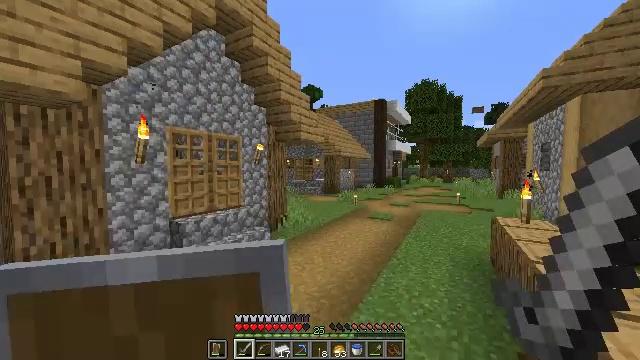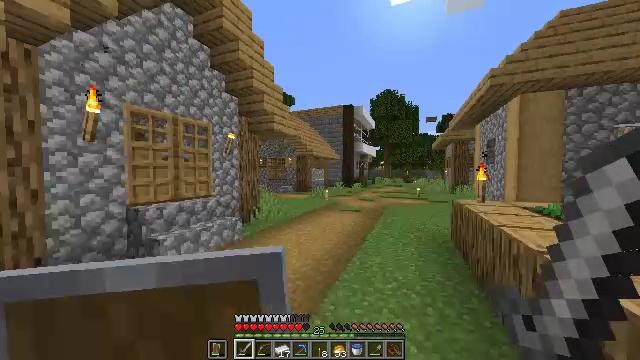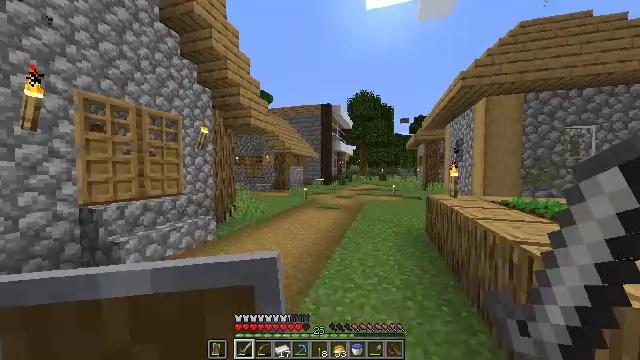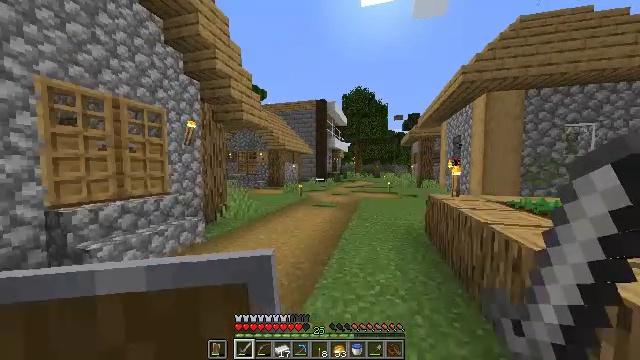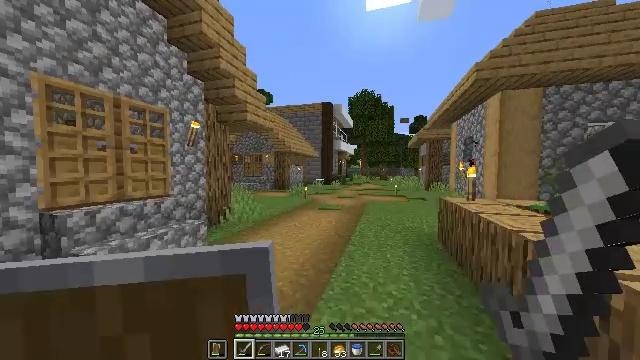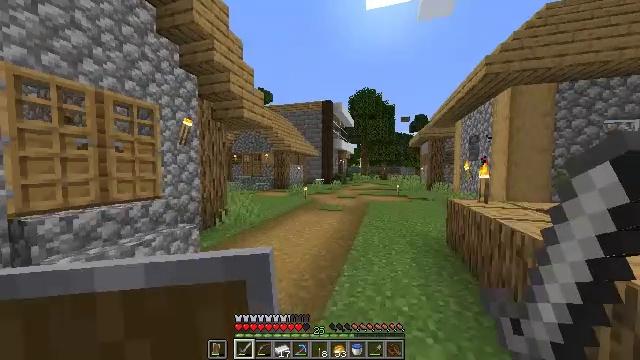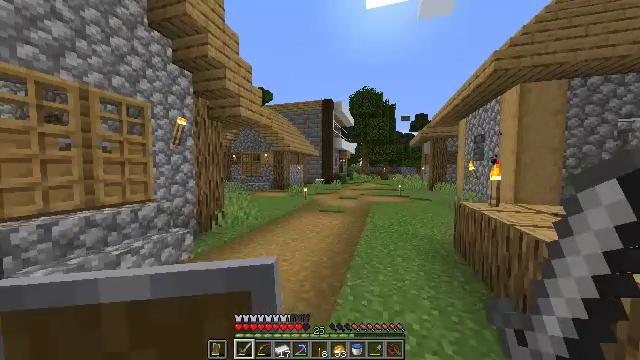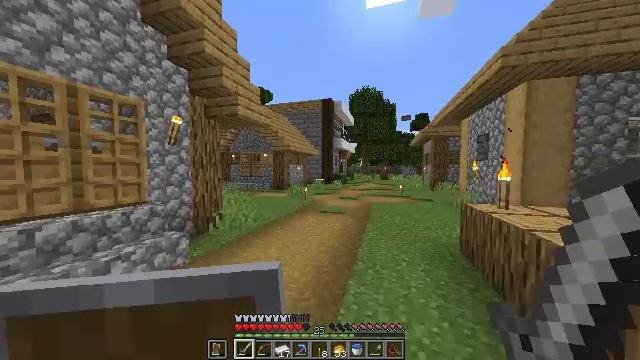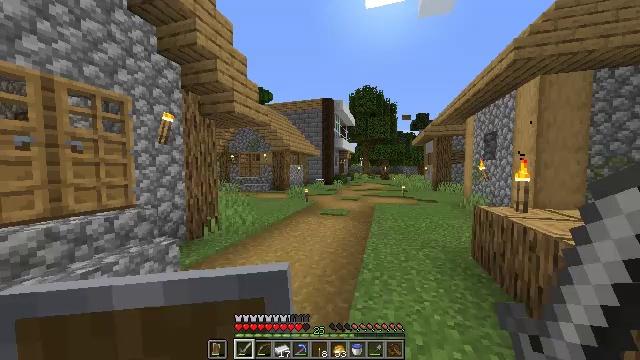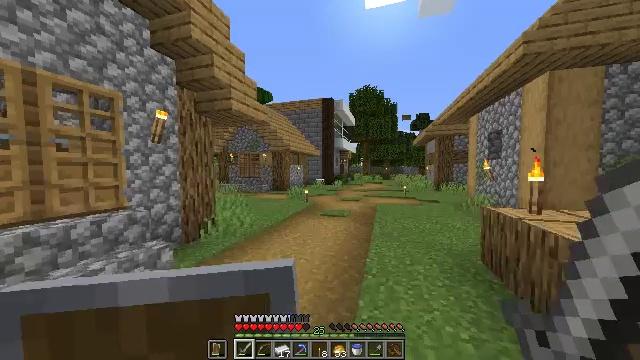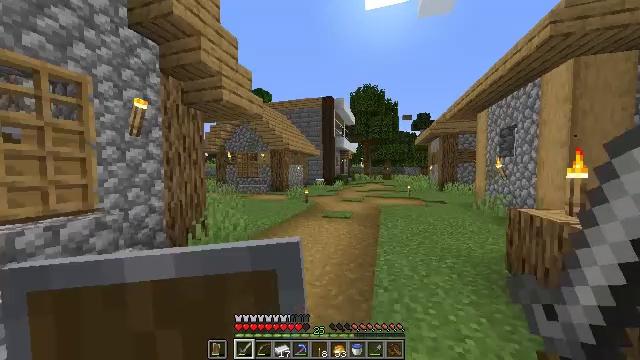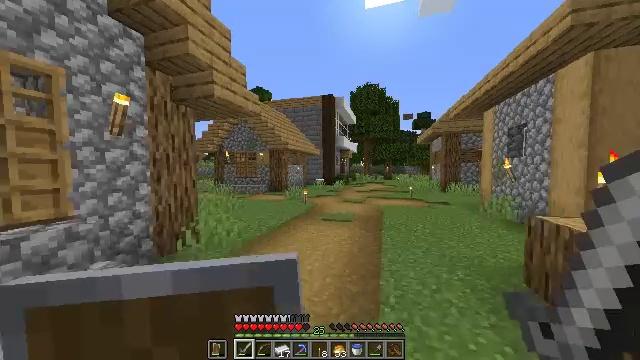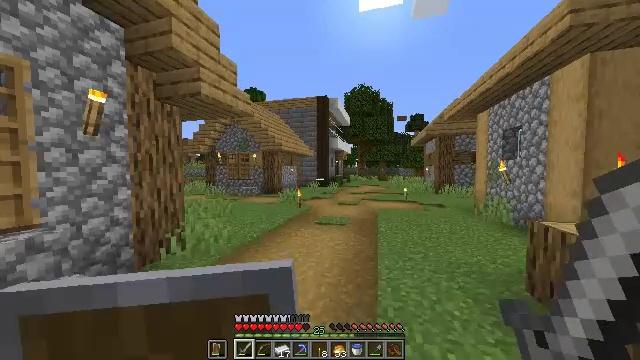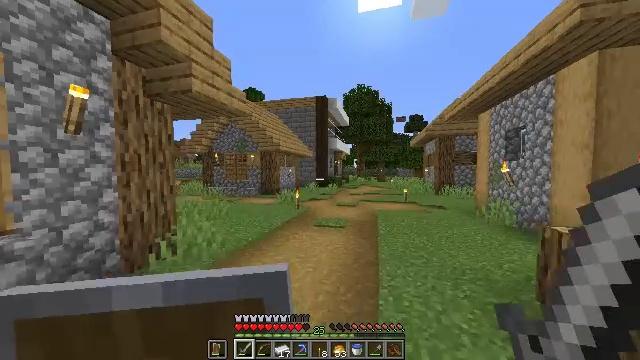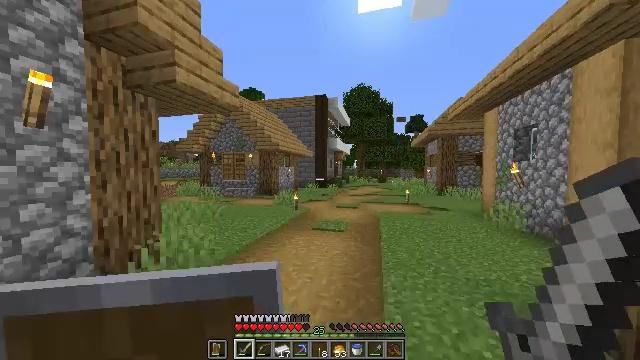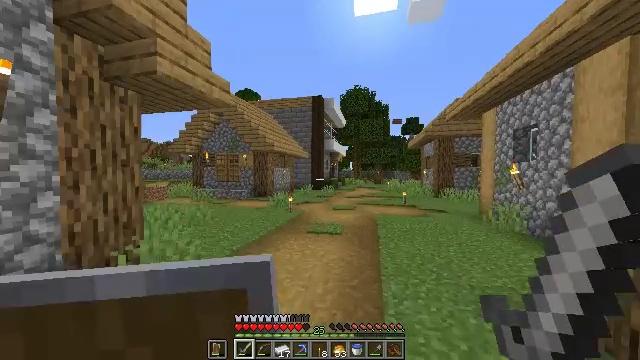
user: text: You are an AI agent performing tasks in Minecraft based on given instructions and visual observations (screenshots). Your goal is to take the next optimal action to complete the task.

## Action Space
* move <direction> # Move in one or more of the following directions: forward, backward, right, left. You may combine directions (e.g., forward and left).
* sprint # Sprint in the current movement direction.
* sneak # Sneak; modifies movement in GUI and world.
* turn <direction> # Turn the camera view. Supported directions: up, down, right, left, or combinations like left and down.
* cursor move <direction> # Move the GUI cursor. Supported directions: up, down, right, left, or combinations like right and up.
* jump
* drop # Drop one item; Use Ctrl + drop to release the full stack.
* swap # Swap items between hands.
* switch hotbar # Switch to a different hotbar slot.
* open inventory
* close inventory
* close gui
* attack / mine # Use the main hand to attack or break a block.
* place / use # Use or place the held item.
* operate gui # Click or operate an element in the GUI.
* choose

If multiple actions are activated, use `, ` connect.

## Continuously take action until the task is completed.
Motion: motion action
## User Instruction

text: Use coal to craft a coal block.
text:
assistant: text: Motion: move forward, sprint, turn right and up
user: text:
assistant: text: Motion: move forward, sprint, turn right
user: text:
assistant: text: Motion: move forward, sprint, turn right and down
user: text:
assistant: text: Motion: move forward, sprint, turn left
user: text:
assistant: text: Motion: move forward
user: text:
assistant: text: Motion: move forward
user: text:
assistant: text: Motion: move forward
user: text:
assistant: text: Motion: move forward
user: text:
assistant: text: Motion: move forward
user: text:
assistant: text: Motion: move forward
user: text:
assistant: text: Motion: move forward
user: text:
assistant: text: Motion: move forward, turn right
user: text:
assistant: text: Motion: move forward
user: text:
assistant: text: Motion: move forward
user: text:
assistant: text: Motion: move forward, turn right
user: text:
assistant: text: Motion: move forward
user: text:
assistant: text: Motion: move forward
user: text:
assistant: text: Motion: move forward, sprint
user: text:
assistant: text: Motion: move forward, sprint
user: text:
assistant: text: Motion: move forward
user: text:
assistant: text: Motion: move forward
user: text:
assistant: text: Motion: move forward
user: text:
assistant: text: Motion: move forward
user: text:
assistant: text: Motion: move forward
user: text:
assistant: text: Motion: move forward, turn right
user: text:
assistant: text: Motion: move forward, turn right
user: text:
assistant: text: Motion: move forward, turn right and up
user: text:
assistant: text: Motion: move forward, turn right and up
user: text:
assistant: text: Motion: move forward
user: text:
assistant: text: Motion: move forward